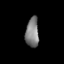
Tissue: lung
Cell type: Endothelial cells
Senescence score: 0.6309
Nuclear area (px): 386
Mean DAPI intensity: 125.005